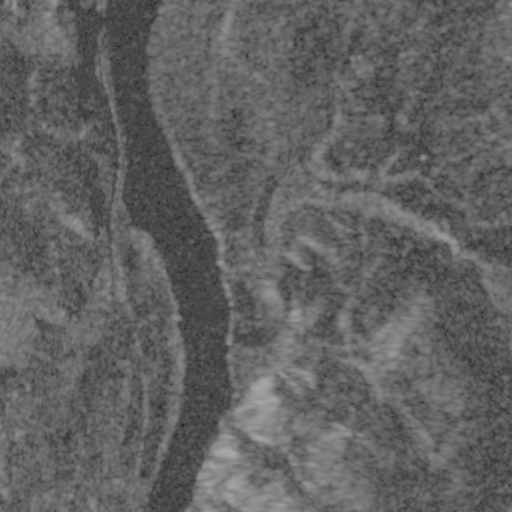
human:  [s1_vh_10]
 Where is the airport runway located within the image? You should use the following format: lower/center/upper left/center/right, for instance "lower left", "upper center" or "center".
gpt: The airport runway is located in the upper right of the image.
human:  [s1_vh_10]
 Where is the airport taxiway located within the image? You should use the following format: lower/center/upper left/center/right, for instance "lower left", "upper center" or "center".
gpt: The airport taxiway is located in the upper right of the image.
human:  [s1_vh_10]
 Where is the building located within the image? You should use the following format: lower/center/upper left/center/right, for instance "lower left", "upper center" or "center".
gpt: The building is located in the lower left of the image.
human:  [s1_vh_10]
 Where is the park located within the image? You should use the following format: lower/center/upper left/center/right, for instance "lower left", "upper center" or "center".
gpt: There is no park in the image.

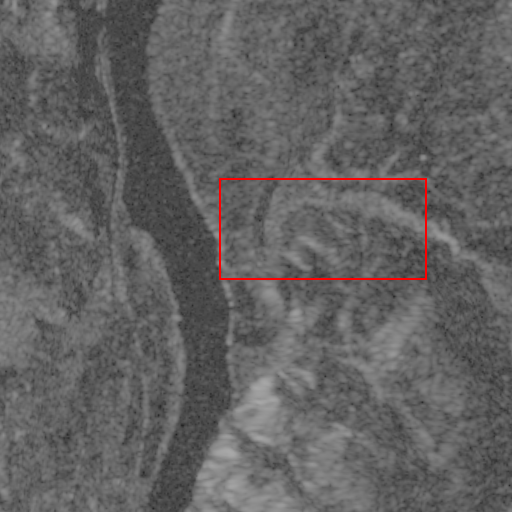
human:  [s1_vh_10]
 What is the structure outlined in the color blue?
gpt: There is no blue outline.
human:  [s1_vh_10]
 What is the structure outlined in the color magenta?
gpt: There is no structure outlined in magenta.